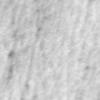
Label: no_change